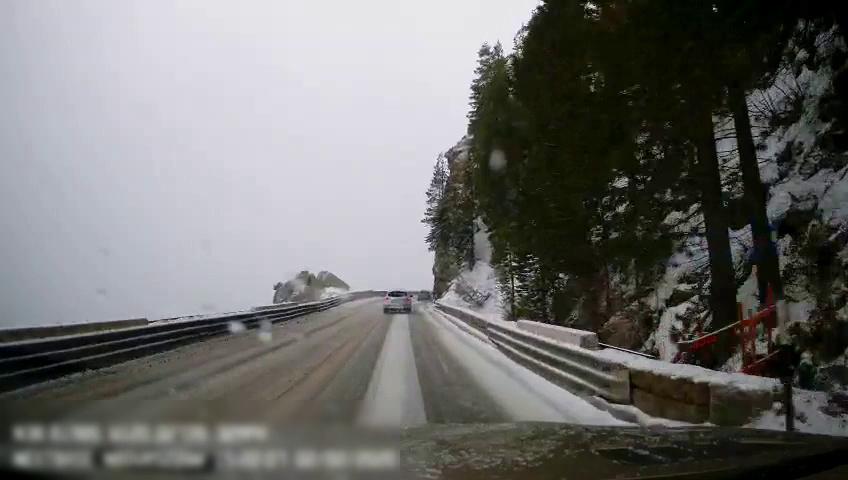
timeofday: Day
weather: Snowy
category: Drivable Space
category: Vehicles | SUV
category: Vehicles | Car